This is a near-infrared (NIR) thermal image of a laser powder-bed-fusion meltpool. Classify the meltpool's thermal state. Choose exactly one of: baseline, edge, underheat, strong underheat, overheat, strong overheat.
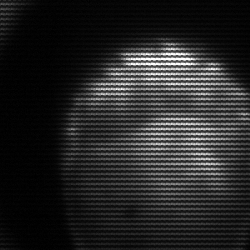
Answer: edge